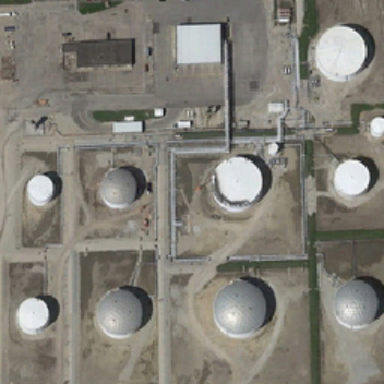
Cylindrical buildings are white or gray .